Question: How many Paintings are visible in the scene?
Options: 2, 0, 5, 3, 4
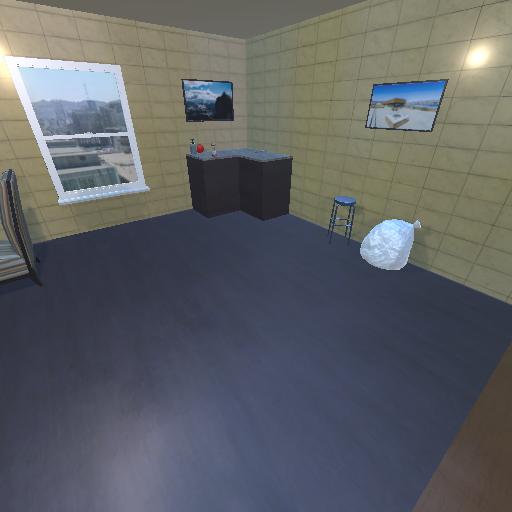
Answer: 2